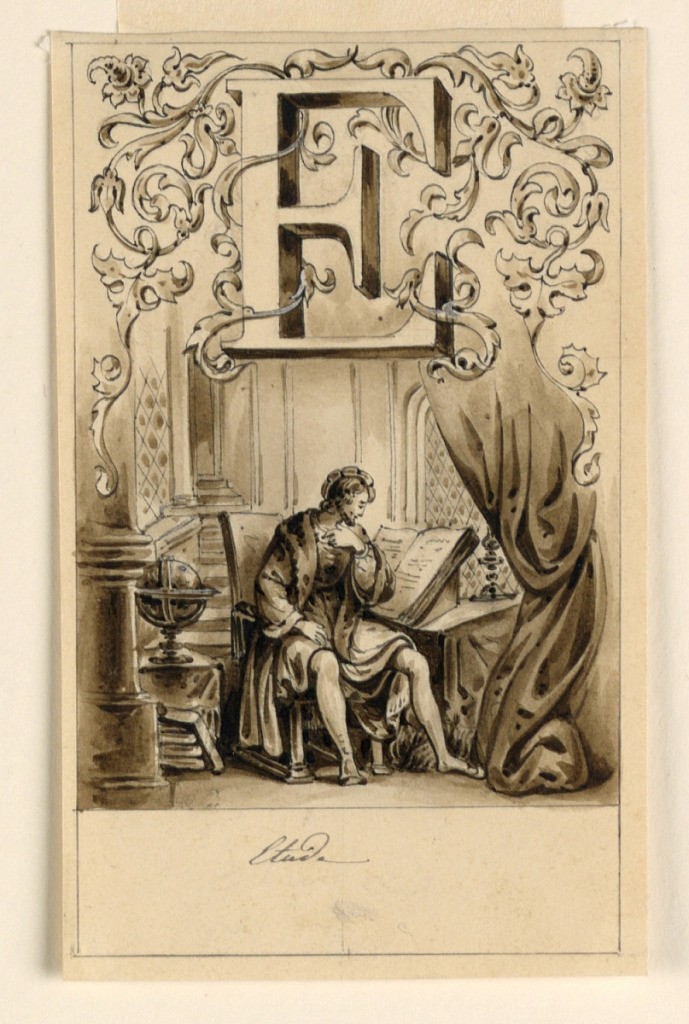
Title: Design for the Letter E of a Pictoral Alphabet: Etude (Study)
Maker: Victor Vincent Adam, French, 1801 – 1866
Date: ca. 1830
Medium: Graphite, pen and bistre ink, brush and ink wash, with white heightening on cream paper
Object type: Drawing
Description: Letter above, flanked by intertwining rinceau. A man resembling King Francis I of France is seen studying at night.